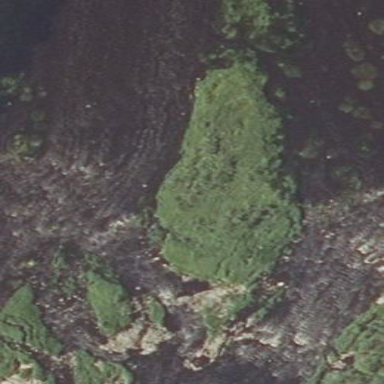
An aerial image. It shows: Islet.